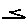
Label: zigzag